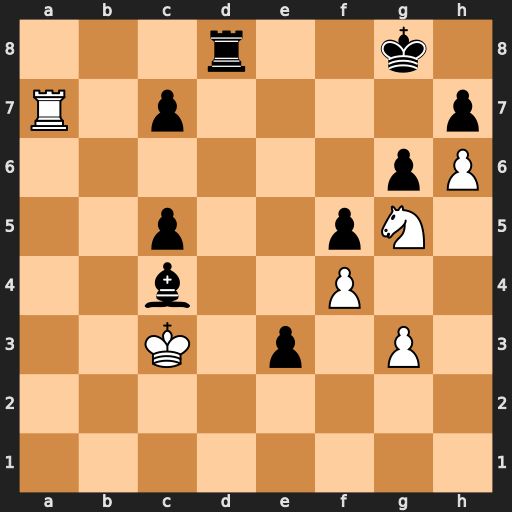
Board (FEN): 3r2k1/R1p4p/6pP/2p2pN1/2b2P2/2K1p1P1/8/8
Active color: w
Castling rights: -
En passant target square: -
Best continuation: Kxc4 e2 Ra1 Re8 Re1